Question: ### Description
What you are reporting: I am following this <URL> on how to setup React hot loarder. But when I go to step 3 where I put the patch, it breaks in to the one below.
### Expected behavior
What you think should happen: Should work properly
### Actual behavior

### Environment
React Hot Loader version: next
Run these commands in the project folder and fill in their results:
1. node -v: 7.9.0
2. npm -v: 4.2.0
Then, specify:
1. Operating system: Windows 10
2. Browser and version: Latest Chrome
### Reproducible Demo
<URL>
branch: wip-hot-reloader
Instructions:
- 'yarn'- 'yarn run postinstall'- 'yarn run start:dev'
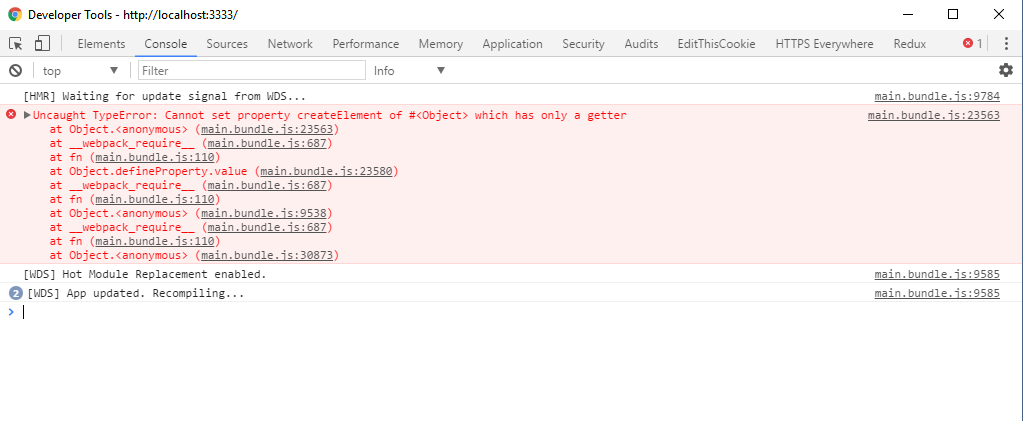
Answer: I don't have enough reputation to post comments, so I have to write an answer which is not exactly a solution to the problem, but still...
The error you are receiving is due to 'react-hot-loader/patch' requiring the actual 'react' module and patching its 'createElement' function with a new one.
See it here: 'react-hot-loader/lib/patch.dev.js:179'
The main problem is that in the <URL> 'react' module is resolved to 'preact-compat' which apparently does not allow setting new values and so Hot Reload fails to run all together.
Hope this answers your question. Being as it is - I think hot reload will not work in that setup.
Found an easy solution.
Change the 'webpack.config.js' resolve block to this, to point 'react' to your own script:
'''
// resolve for preact
webpack.resolve = {
alias: {
react: path.resolve(__dirname, 'react.js')
// the rest goes as before
}
}
'''
Now create the 'react.js' file and put this inside (change paths and names as you see fit):
'''
var preact = require('preact-compat');
var react = {};
// Copy object properties to a new object which will allow react-hot-loader to do its magic
Object.keys(preact).forEach(function(key) {
react[key] = preact[key];
});
module.exports = react;
'''
And done! HMR is now working.